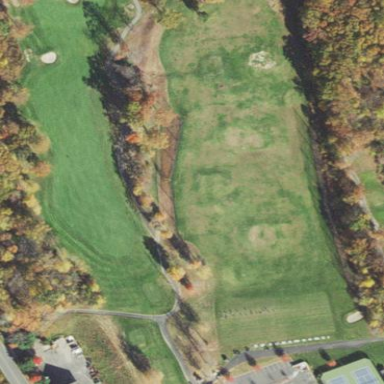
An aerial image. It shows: Grassy area designated for driving range golf.